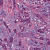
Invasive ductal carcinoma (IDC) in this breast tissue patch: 1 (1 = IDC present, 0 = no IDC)